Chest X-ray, AP view. Patient: 12 years old, sex F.
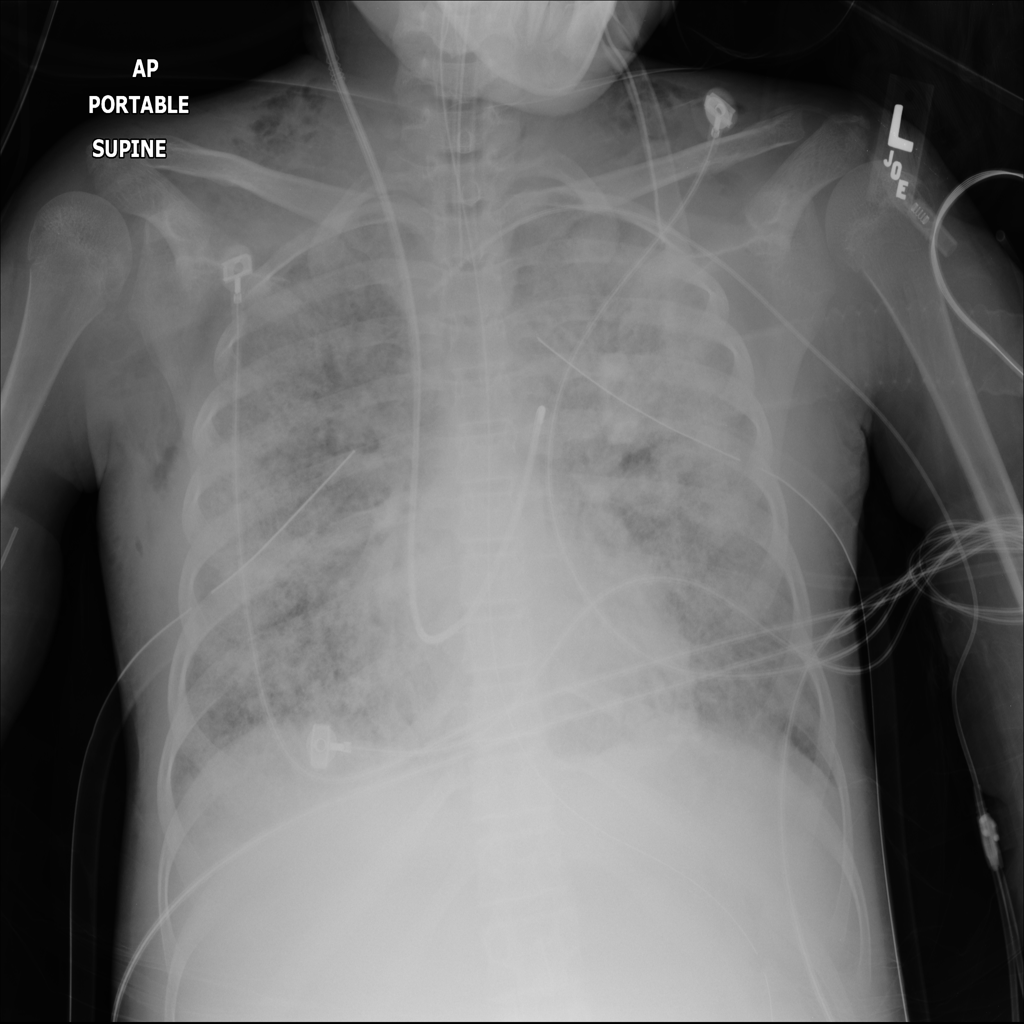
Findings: Emphysema